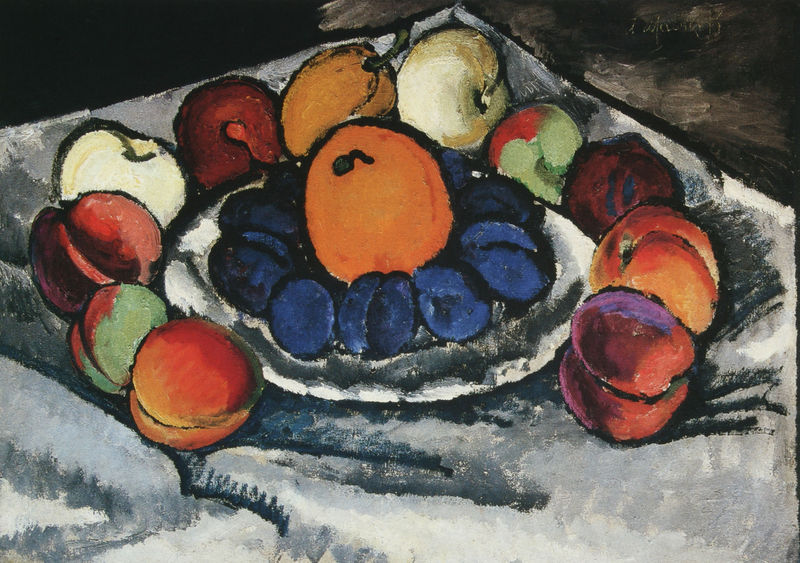
Titel: Früchte auf einem Teller (Blaue Pflaumen)
Künstler: Il'ya Mashkov
Standort: Moskau
Institution: Tretjakov Galerie
Schlagwörter: blau, schatten, weiß, cezanne, grün, mitte, orange, tisch, obst, rot, tuch, schale, teller, tischtuch, decke, früchte, stilleben, stillleben, apfel, äpfel, orang, lila, pfirsich, aprikose, pfirsiche, pflaumen